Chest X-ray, PA view. Patient: 54 years old, sex M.
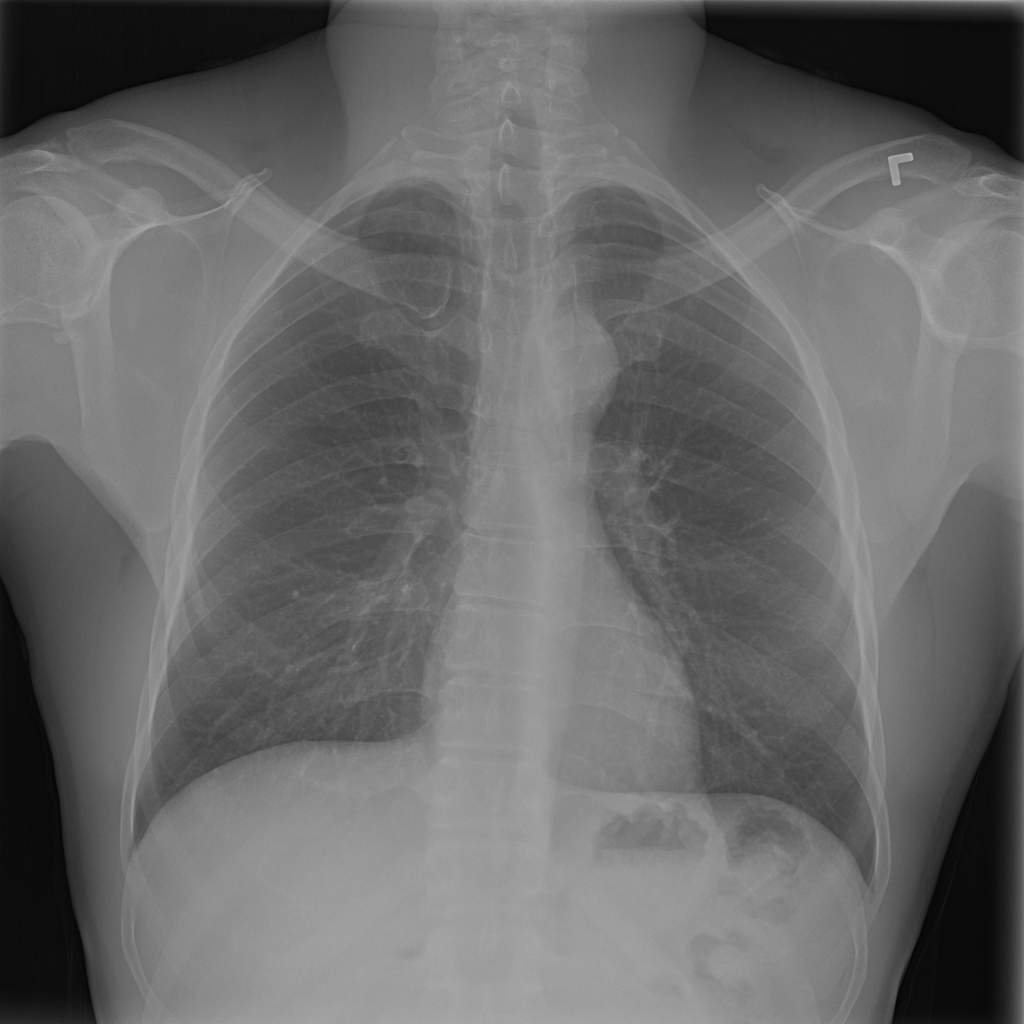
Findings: No Finding